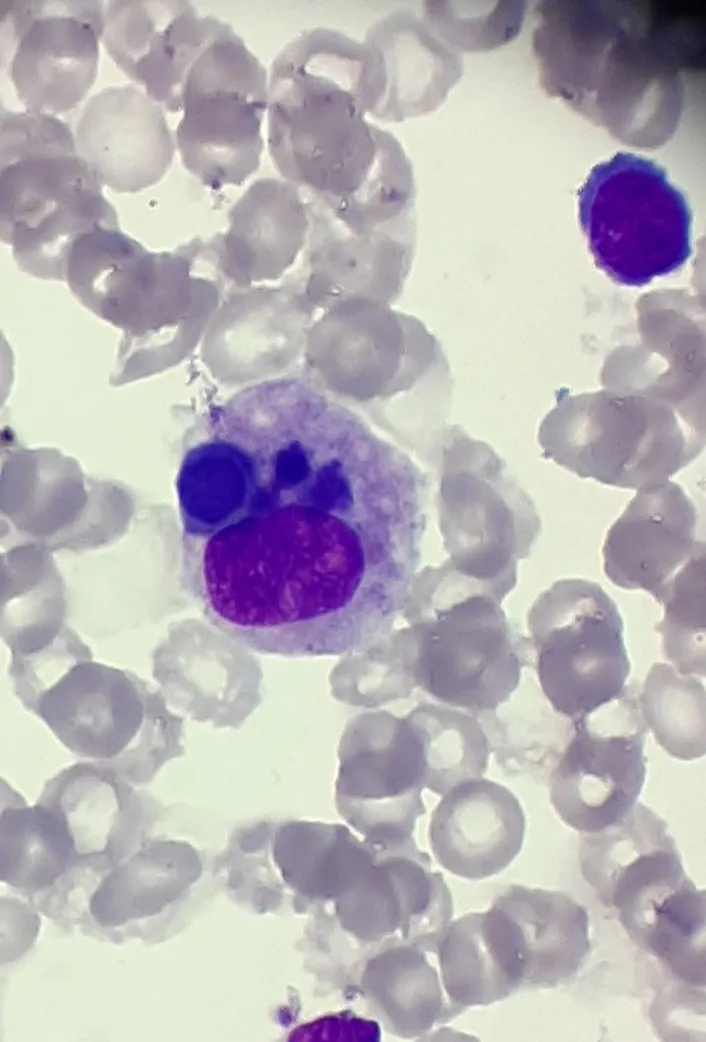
Hemophagocytosis in bone marrow; magnification, x1,000.
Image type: pathology (giemsa)